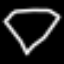
Label: diamond